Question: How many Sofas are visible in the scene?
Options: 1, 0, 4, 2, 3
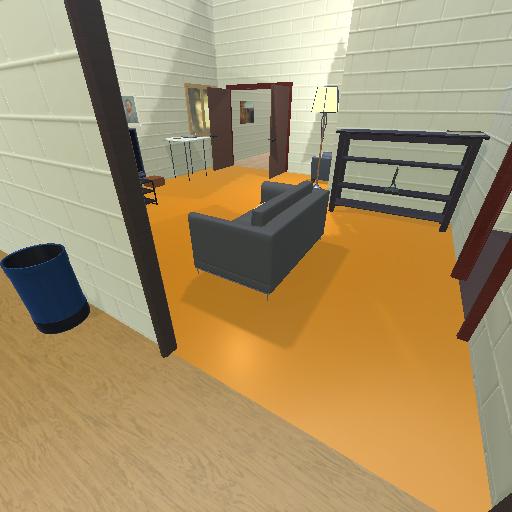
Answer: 1